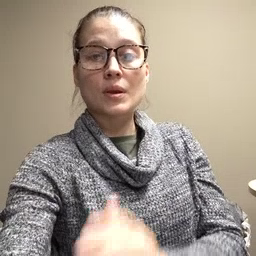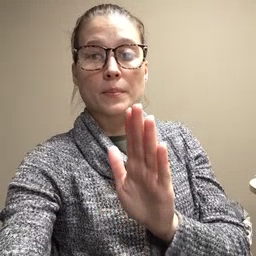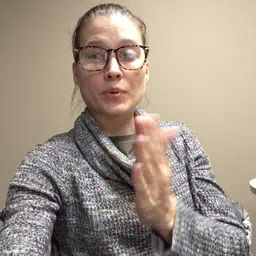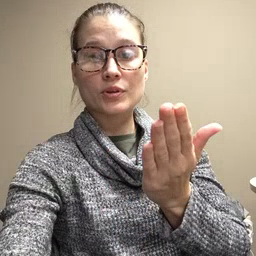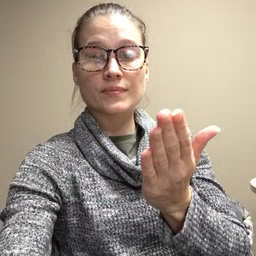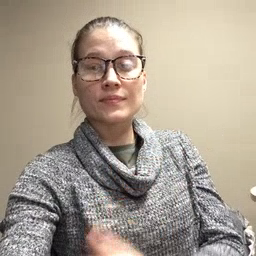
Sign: book